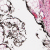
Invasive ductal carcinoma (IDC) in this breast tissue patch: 0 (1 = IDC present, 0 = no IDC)